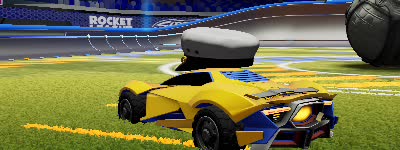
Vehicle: werewolf